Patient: sex F, age 59
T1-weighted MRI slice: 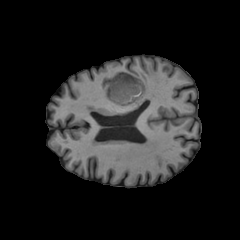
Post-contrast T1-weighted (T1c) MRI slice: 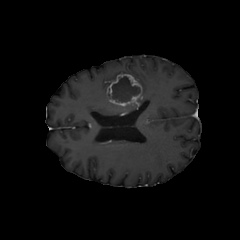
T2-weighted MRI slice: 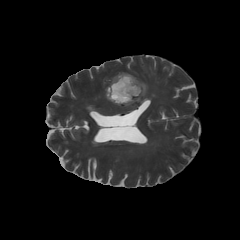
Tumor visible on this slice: yes
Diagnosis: Glioblastoma, IDH-wildtype
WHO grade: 4